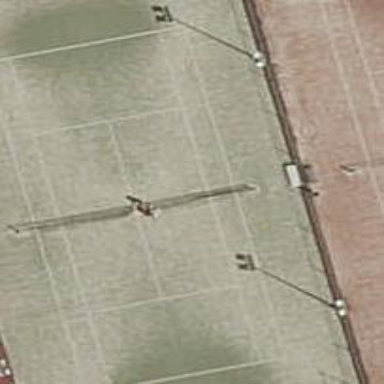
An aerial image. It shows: Tennis court on pitch.